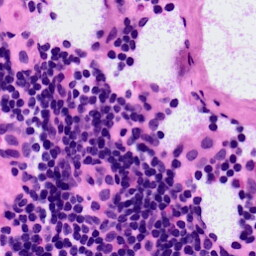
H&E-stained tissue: LymphNode